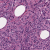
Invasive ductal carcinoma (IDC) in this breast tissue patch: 1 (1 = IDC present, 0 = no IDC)